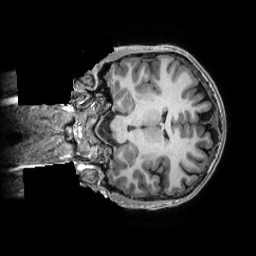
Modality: T1w
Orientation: coronal
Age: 28
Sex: male
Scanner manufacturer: ge
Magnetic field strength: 3 T
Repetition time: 0.007348 s
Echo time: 0.003036 s